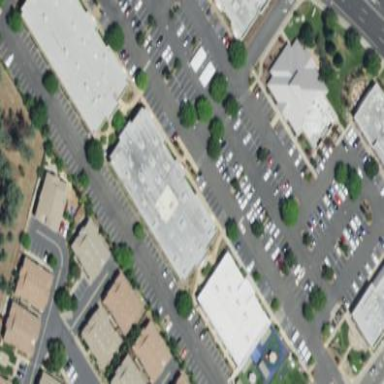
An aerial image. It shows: Retail building.